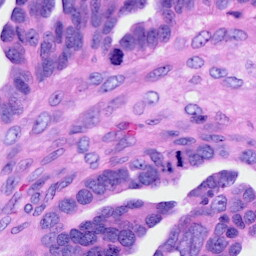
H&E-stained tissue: Ovarian